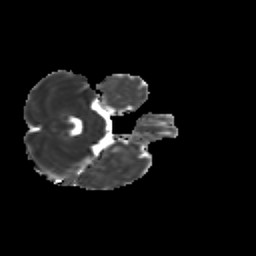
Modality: MD
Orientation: axial
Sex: male
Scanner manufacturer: siemens
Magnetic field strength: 3 T
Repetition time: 5 s
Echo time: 0.071 s